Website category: movie
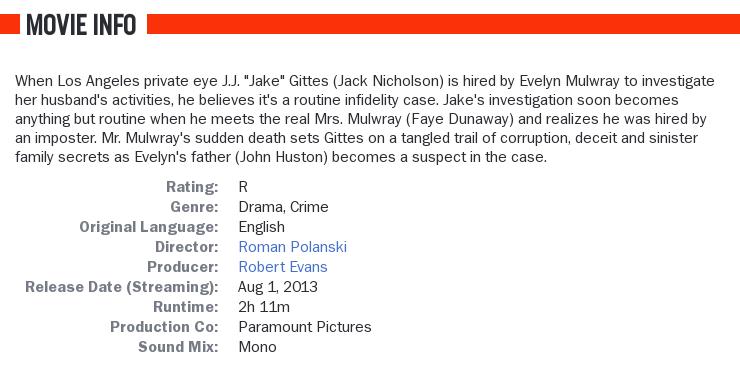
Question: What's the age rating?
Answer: R

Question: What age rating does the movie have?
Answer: R

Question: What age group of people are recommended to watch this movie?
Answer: R

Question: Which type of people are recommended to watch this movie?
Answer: R

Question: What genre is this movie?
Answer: drama, crime

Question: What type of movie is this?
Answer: drama, crime

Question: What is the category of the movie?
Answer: drama, crime

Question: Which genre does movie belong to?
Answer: drama, crime

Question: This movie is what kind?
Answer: drama, crime

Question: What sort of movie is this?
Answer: drama, crime

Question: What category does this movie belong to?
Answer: drama, crime

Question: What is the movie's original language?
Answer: English

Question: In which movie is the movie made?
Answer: English

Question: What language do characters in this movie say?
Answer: English

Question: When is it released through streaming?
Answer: Aug 1, 2013

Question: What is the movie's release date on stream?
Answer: Aug 1, 2013

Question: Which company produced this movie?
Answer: Paramount Pictures

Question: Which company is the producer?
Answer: Paramount Pictures

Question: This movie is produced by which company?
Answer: Paramount Pictures

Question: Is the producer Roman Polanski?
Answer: no

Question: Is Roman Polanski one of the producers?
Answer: no

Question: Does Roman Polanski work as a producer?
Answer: no

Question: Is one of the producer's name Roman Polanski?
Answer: no

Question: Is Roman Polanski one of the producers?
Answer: no

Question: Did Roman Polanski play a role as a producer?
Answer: no

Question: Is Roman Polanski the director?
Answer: yes

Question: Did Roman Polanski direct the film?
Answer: yes

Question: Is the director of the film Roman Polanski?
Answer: yes

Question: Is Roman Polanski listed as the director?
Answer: yes

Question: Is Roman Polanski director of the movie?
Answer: yes

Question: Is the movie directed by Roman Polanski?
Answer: yes

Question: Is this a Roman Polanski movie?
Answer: yes

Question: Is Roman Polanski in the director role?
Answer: yes

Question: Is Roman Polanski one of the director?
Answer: yes

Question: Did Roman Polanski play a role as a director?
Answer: yes

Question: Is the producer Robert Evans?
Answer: yes

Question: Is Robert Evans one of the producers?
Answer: yes

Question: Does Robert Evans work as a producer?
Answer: yes

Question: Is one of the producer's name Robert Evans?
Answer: yes

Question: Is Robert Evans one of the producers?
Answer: yes

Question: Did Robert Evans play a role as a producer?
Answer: yes

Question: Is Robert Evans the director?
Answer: no

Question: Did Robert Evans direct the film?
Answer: no

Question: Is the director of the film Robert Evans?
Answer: no

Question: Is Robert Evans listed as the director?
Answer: no

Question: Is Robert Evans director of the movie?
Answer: no

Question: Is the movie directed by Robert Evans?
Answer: no

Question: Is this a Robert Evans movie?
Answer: no

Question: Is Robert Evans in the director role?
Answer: no

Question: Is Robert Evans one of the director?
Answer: no

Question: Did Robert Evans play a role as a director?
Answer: no